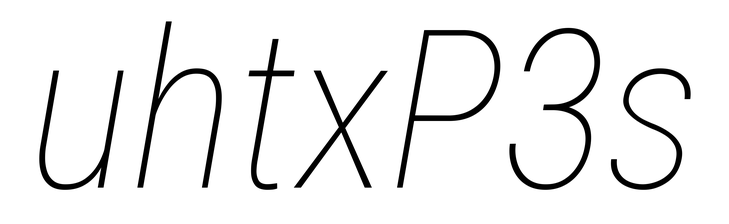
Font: Roboto-Italic_Condensed_Thin_Italic